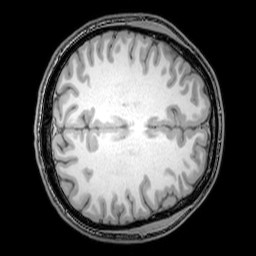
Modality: T1w
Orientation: axial
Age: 24
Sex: male
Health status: healthy
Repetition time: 0.081 s
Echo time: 0.037 s